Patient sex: M
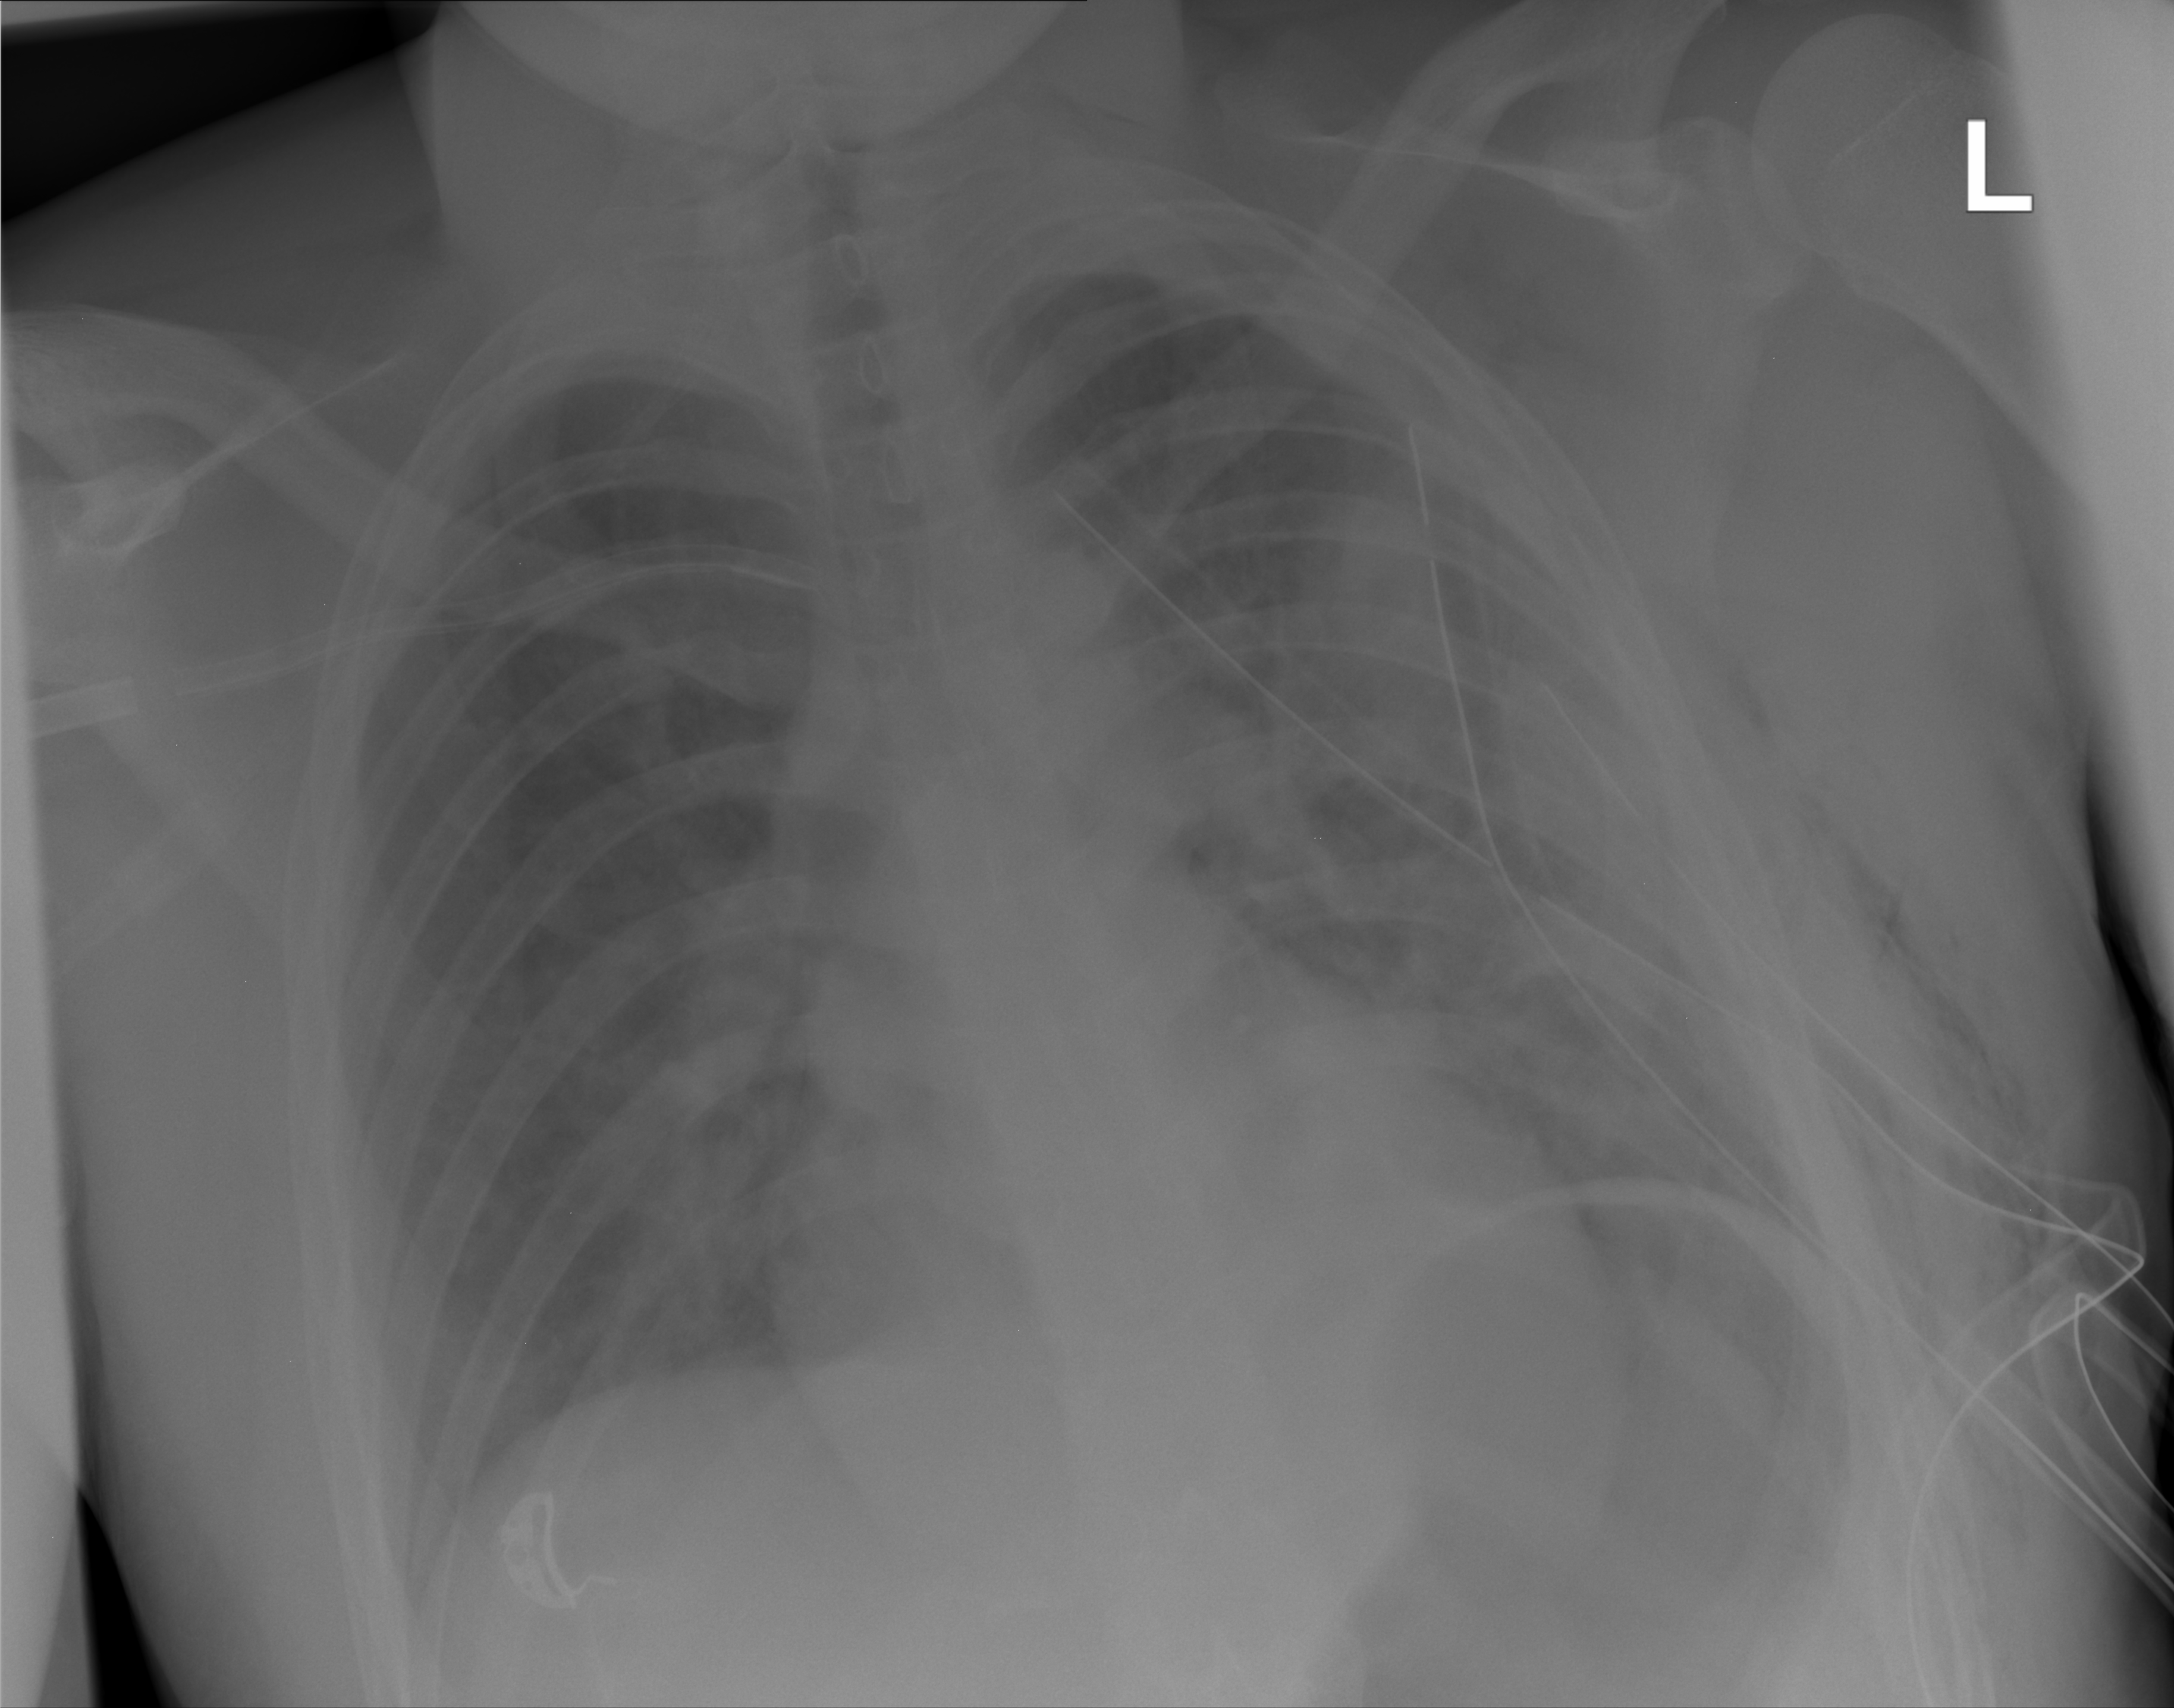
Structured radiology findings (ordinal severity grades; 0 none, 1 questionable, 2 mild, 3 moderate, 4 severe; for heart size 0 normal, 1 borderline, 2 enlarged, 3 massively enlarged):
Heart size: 0
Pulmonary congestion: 1
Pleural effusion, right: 0
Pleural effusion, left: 0
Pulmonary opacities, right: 0
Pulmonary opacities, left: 0
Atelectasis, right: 1
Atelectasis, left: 2